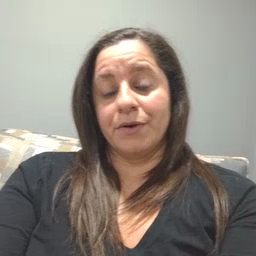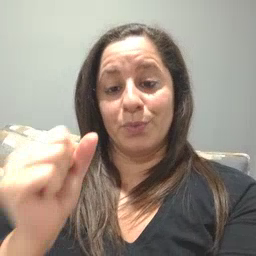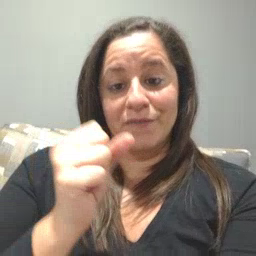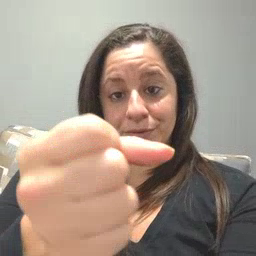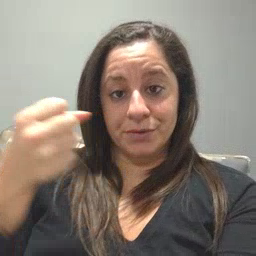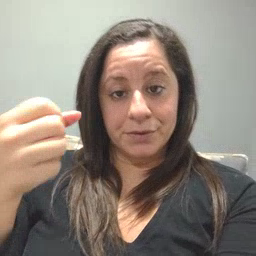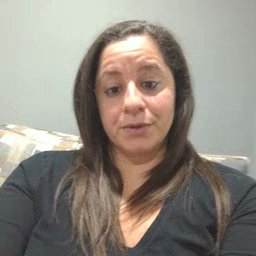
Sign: refrigerator